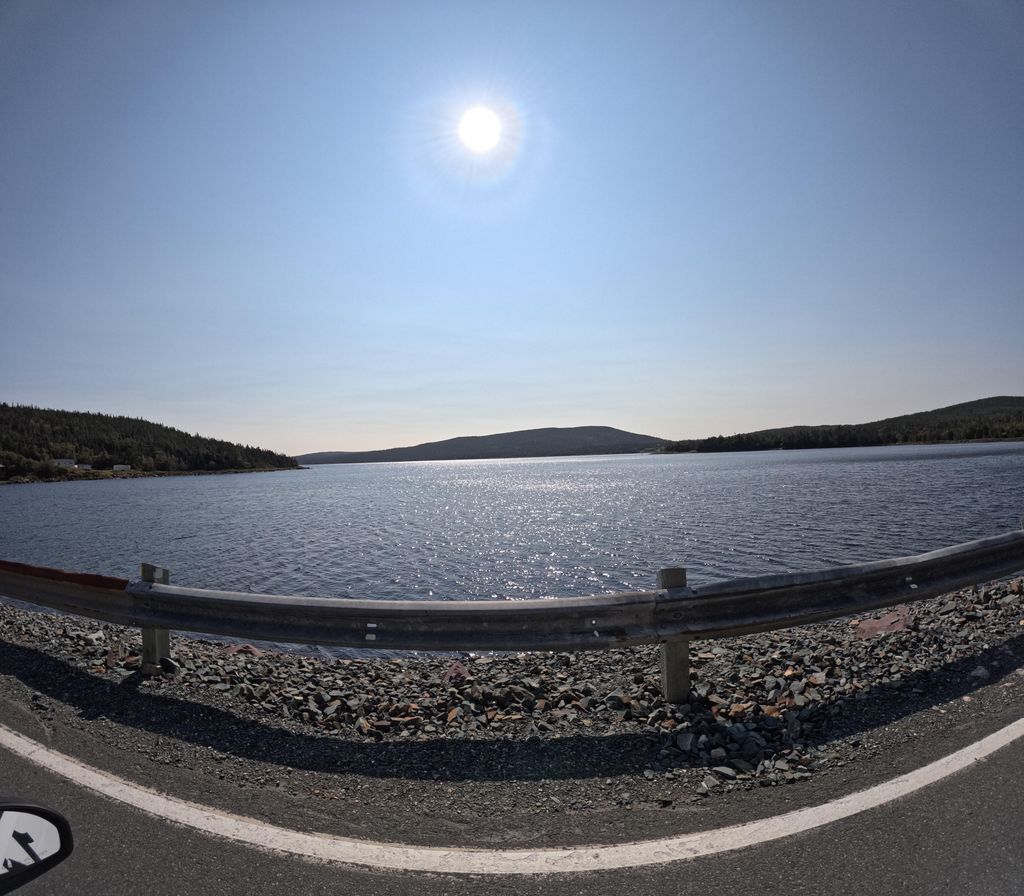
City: st_johns